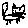
Label: cat